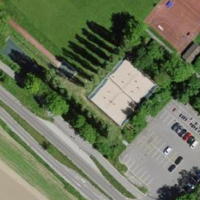
EUNIS habitat code: 55
Species observed at this site:
Vicia sepium
Prunus spinosa
Mustela putorius